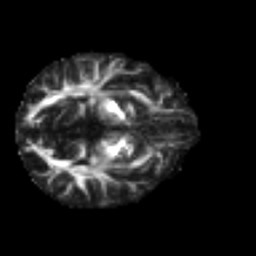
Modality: FA
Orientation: axial
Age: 19
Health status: ill
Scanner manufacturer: philips
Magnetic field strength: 3 T
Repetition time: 9 s
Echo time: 0.127 s